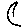
Label: moon